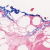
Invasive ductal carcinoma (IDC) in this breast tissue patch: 0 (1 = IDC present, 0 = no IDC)